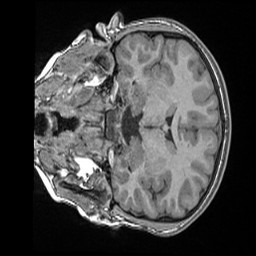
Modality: T1w
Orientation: coronal
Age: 12
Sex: male
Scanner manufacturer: siemens
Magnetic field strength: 1.5 T
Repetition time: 2.04 s
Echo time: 0.00308 s